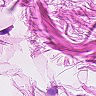
Metastatic tissue present: no